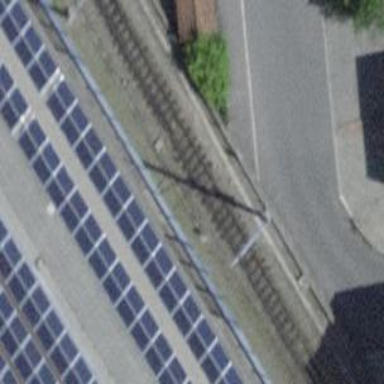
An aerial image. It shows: Solar power generator using photovoltaic panels.